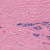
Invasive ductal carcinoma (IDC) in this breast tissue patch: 1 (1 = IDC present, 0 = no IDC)